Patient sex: F
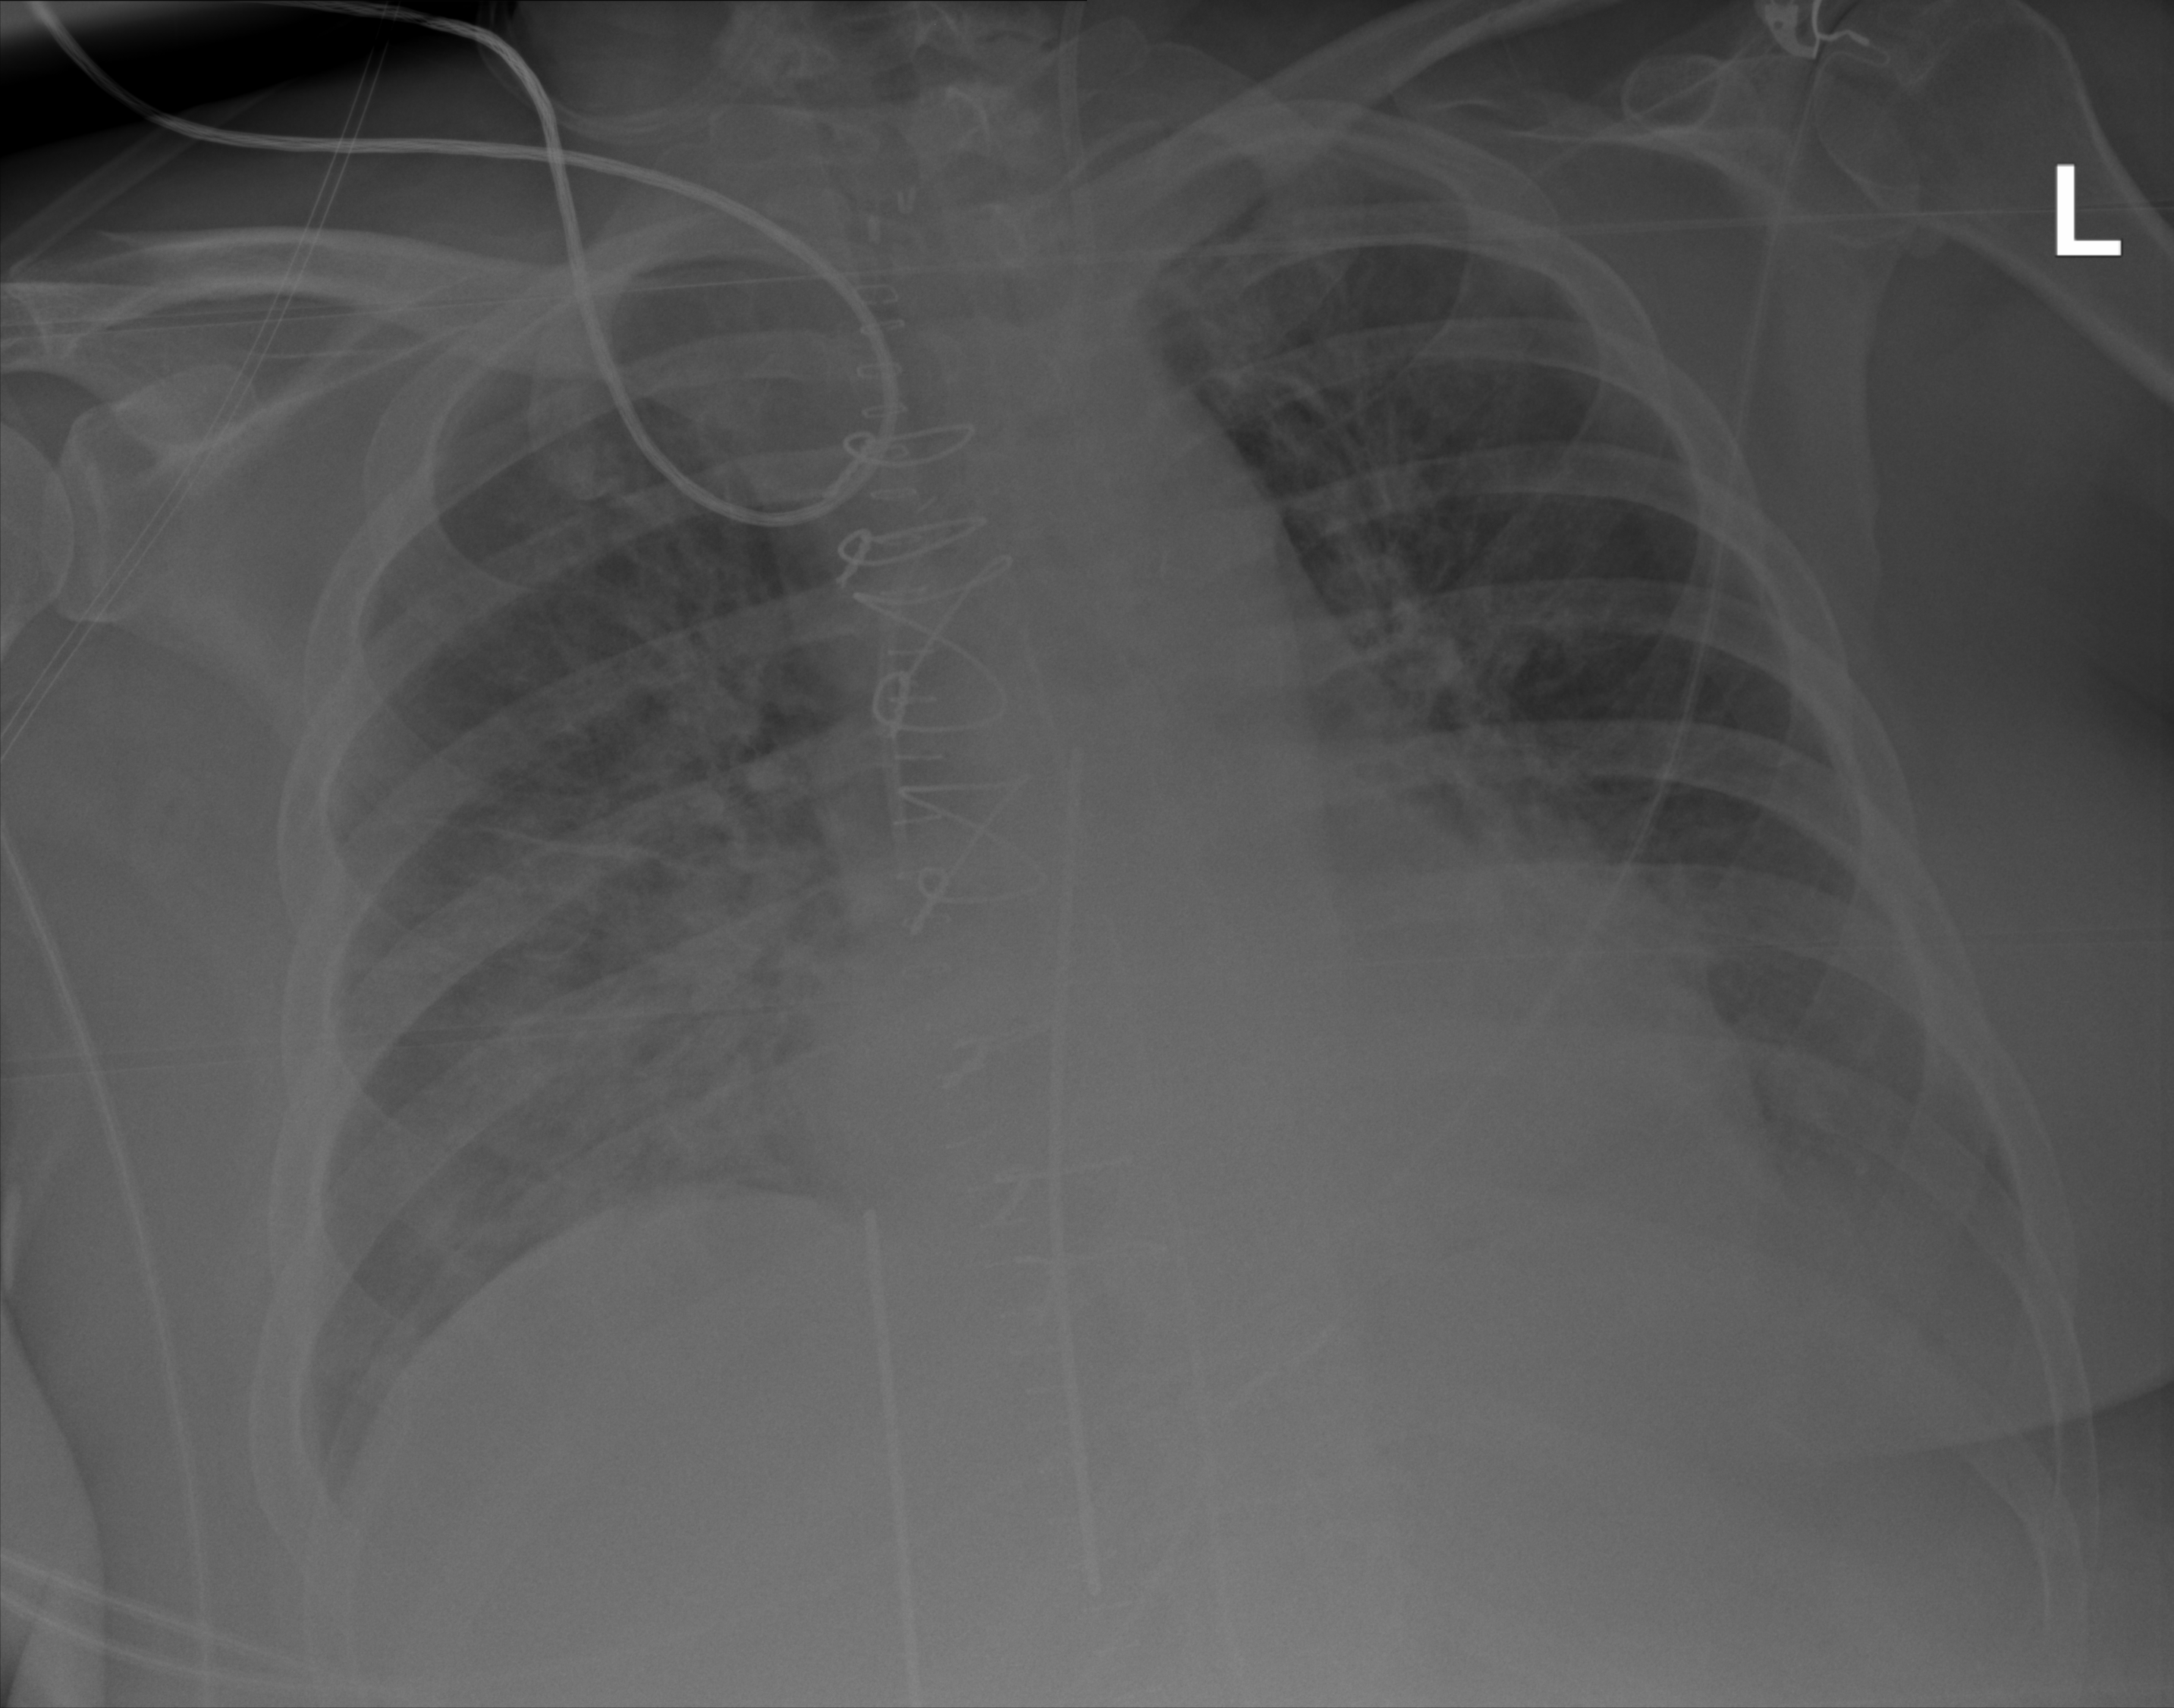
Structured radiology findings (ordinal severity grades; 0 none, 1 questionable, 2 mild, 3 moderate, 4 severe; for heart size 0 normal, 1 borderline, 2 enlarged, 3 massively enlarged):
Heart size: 1
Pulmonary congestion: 2
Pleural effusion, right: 0
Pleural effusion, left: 2
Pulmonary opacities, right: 2
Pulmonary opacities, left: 1
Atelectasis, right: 0
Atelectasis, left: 2